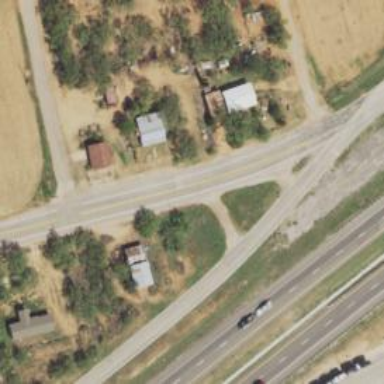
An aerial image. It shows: Tertiary road with frontage road.